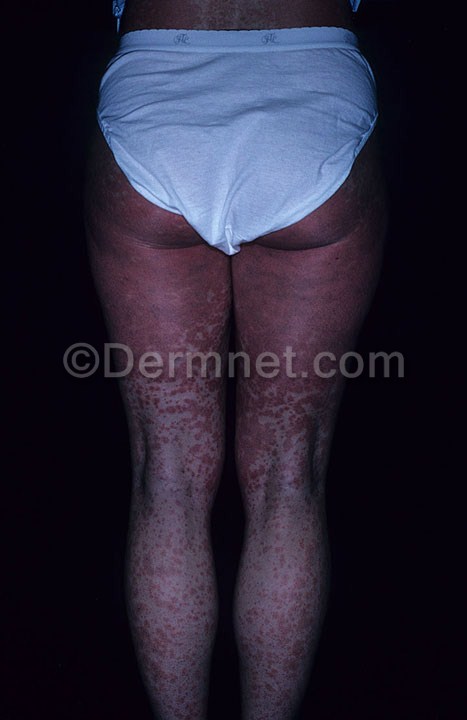
Disease: Exanthems and Drug Eruptions